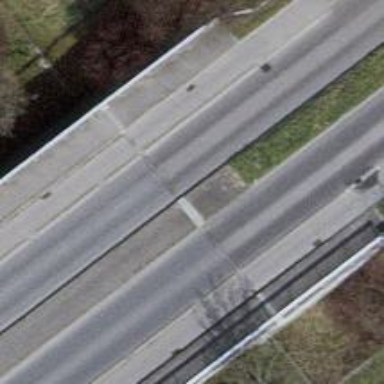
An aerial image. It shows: Secondary road with asphalt surface and cycle track on the right.